Question: I am doing some tests with different characters in the title of a listview.
for some reason the exact same app displays fine on win8 but it doesnt show a check mark in winxp.. how do I fix this on .Net Framework v4?

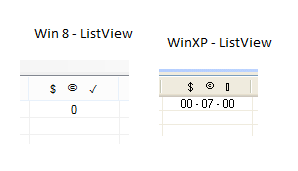
Answer: It is a font problem, you get the rectangle when the machine doesn't have a substitute font with the check-mark glyph, U+2713.
XP did ship with very limited fonts, so this is not entirely unexpected. Run Charmap.exe on that machine so see the glyphs that are available. Ask as superuser.com for the best way to get the machine updated.